Question: I'm trying to replicate the IBM SPSS function @SINCE using Python and Pandas, but unfortunately, I've got stuck in a part of my process.
Is there a direct function that replicates IBM SPSS CLEM @SINCE using python?
Here is the link for more info: <URL>
<URL>
> "This function returns the offset of the last record where this condition was true--that is, the number of records before this one in which the condition was true. If the condition has never been true, @SINCE returns @INDEX + 1." (IBM, 2020)
I've been trying to replicate this function from scratch, but I haven't find the right way to do it:
How do I do this with pandas and Python?
Here the problem,
My data looks like this:

'''
+------+----------+
| Type | Flag |
+------+----------+
| d | |
+------+----------+
| A | myStatus |
+------+----------+
| c | |
+------+----------+
| B | myStatus |
+------+----------+
| c | |
+------+----------+
| c | myStatus |
+------+----------+
| c | |
+------+----------+
| d | |
+------+----------+
| d | |
+------+----------+
| A | myStatus |
+------+----------+
'''
In IBM SPSS I use this formula to get this data:
'''
if Type = 'A' or Type = 'B' then @SINCE(Flag = 'myStatus') else -1 endif
'''
And this is the output:
'''
+------+----------+----------------+
| Type | Flag | Expected Count |
+------+----------+----------------+
| d | | -1 |
+------+----------+----------------+
| A | myStatus | 0 |
+------+----------+----------------+
| c | | -1 |
+------+----------+----------------+
| B | myStatus | 2 |
+------+----------+----------------+
| c | | -1 |
+------+----------+----------------+
| c | myStatus | -1 |
+------+----------+----------------+
| c | | -1 |
+------+----------+----------------+
| d | | -1 |
+------+----------+----------------+
| d | | -1 |
+------+----------+----------------+
| A | myStatus | 4 |
+------+----------+----------------+
'''
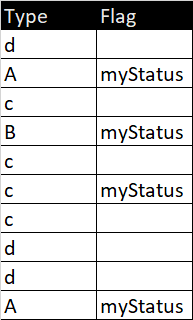
Answer: So, I found the way to fix this problem: here is the code:
'''
df = pd.DataFrame({"Type":["d", "A", "c", "B", "c", "c", "c", "d", "d", "A"],
"Flag":[np.nan, "myStatus", np.nan, "myStatus", np.nan, "myStatus", np.nan, np.nan, np.nan, "myStatus"]})
'''
Function to solve the problem:
'''
def spssSince(df):
df_temp = df
df_temp = df[df.Flag=="myStatus"]
df_temp['last_ind'] = df_temp.index
df_temp['last_ind'] = df_temp.last_ind.shift(1)
df_temp['last_ind'] = df_temp['last_ind'].fillna(1)
df_temp["Expected Count"] = df_temp.index - df_temp.last_ind
df_temp.loc[~df_temp.Type.isin(["A", "B"]), "Expected Count"] = -1
DFreturn = pd.merge(left=df, right=df_temp.drop(['Type', 'Flag', 'last_ind'], axis=1), how="left", left_index=True, right_index=True)
DFreturn["Expected Count"] = DFreturn["Expected Count"].fillna(-1)
return DFreturn
'''
Basically the function calculates the last SINCE value from a condition, calculating the actual index among the index that has the validation (using shift()).